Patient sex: M
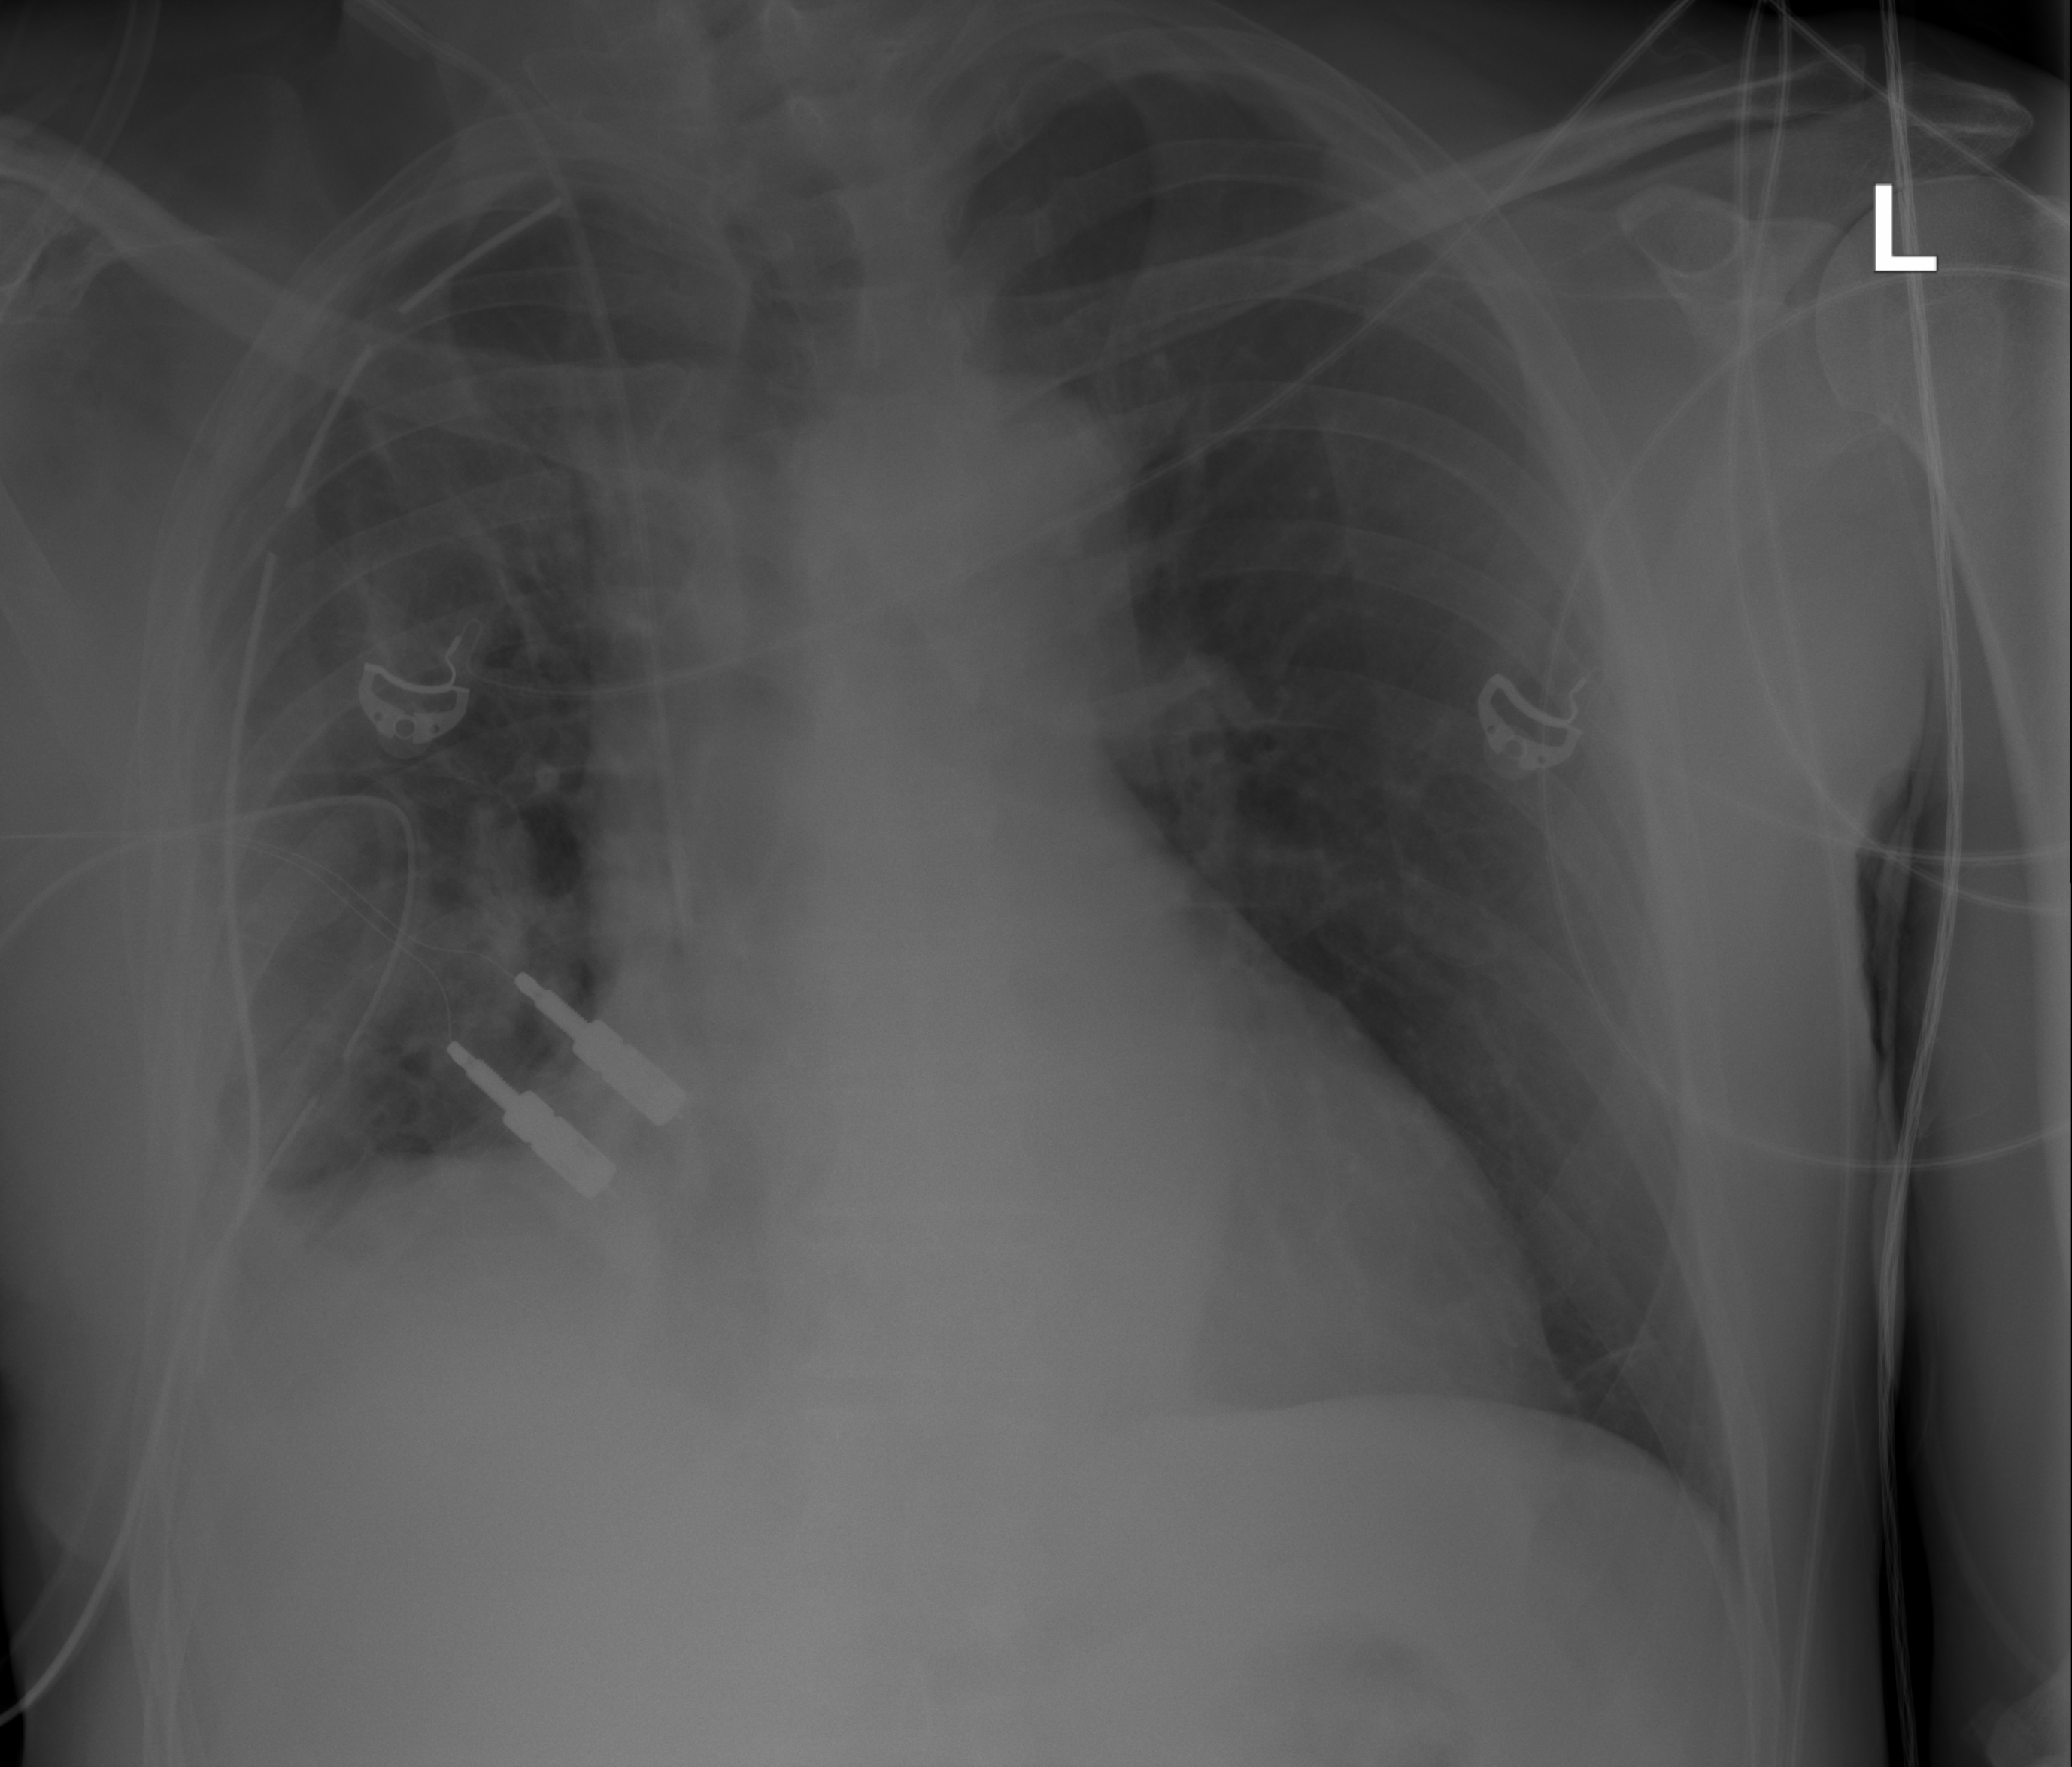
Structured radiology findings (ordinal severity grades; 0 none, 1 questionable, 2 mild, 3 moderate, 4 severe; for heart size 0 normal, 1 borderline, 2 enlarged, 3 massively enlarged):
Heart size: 2
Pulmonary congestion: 2
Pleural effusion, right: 2
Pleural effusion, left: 0
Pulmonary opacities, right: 2
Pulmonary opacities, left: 0
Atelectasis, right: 2
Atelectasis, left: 0